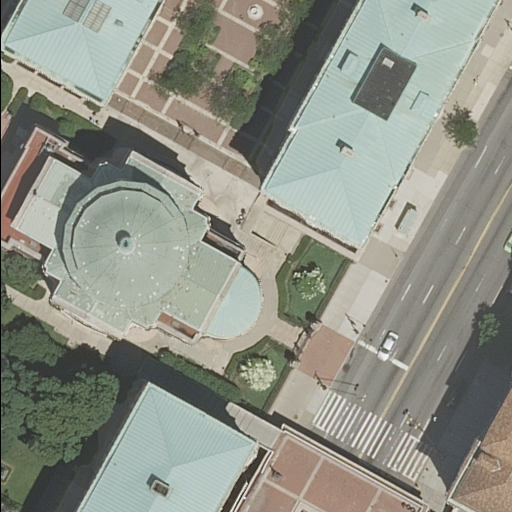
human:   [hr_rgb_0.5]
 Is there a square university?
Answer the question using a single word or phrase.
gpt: no

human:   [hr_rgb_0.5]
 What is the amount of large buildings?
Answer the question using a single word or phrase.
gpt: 5

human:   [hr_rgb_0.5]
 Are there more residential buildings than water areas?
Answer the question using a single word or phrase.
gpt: yes

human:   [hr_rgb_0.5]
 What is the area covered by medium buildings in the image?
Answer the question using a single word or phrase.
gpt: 850m2

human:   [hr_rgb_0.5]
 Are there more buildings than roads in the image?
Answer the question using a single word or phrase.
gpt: no

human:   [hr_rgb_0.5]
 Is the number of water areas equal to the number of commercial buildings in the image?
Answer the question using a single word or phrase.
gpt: no

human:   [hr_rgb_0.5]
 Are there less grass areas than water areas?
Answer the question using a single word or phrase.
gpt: no

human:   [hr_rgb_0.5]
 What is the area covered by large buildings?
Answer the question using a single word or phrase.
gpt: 9224m2

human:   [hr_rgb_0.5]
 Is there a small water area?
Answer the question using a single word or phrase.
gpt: yes

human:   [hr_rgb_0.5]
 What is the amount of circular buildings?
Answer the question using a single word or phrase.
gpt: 0

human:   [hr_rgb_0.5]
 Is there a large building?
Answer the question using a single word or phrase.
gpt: yes

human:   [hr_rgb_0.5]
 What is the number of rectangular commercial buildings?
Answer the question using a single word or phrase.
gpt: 0

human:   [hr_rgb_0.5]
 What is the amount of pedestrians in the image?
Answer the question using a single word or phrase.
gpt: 1

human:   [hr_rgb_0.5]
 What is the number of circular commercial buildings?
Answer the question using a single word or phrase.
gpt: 0

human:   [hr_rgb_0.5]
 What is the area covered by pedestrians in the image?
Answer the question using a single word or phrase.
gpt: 436m2

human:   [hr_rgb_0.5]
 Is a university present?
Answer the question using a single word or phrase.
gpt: yes

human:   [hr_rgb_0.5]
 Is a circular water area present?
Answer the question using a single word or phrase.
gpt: yes

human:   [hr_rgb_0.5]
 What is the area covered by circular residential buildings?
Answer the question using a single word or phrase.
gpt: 0m2

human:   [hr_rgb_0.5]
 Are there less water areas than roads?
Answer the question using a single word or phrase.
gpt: yes

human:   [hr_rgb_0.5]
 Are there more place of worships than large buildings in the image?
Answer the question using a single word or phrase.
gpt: no

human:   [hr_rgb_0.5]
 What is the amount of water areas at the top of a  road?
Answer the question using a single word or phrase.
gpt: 1

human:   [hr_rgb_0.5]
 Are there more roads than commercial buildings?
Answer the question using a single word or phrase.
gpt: yes

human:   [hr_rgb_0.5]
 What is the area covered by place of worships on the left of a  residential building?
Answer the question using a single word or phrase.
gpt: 1355m2

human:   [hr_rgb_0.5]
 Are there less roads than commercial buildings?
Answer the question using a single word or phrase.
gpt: no

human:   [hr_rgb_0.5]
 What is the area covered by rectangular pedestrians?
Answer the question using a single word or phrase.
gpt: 436m2

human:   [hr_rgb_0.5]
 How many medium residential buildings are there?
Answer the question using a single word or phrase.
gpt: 2

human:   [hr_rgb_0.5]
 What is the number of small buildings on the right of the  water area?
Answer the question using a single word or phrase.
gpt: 0

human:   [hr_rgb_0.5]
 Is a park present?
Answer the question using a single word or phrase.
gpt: yes

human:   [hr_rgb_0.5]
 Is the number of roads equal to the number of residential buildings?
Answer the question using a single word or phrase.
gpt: no

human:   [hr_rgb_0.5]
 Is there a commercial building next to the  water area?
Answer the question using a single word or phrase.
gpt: no

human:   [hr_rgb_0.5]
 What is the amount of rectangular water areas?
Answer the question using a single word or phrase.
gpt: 1

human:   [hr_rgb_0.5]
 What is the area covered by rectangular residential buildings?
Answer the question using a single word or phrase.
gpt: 850m2

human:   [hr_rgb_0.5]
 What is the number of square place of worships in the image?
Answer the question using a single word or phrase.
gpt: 0

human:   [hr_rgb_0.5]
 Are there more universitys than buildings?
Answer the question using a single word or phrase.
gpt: no

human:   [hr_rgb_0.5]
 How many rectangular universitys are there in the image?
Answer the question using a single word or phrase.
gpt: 2

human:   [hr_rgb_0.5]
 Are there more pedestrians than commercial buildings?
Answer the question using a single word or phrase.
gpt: yes